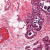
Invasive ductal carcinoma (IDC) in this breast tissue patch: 0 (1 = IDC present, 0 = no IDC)